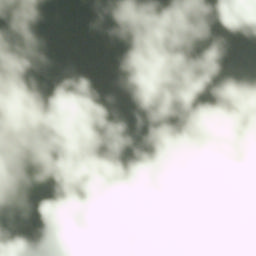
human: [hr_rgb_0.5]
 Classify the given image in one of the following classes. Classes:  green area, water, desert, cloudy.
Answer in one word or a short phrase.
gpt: cloudy